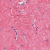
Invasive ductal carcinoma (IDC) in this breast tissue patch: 0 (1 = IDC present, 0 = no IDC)